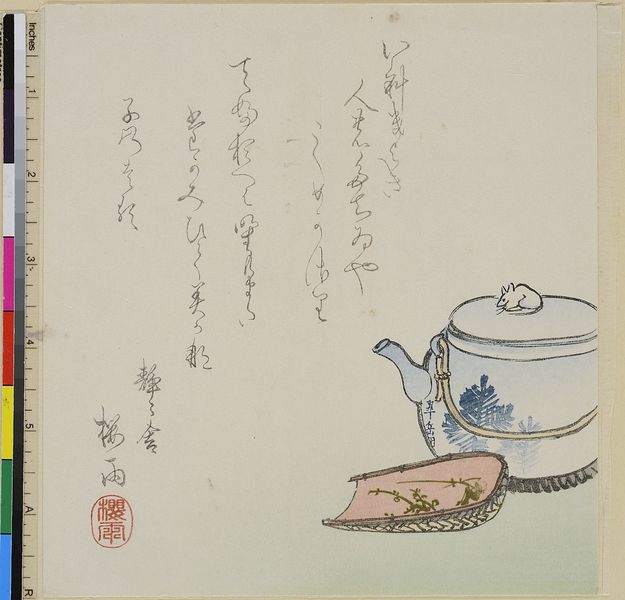
Titel: Erster Dunst des neuen Jahres: Kanne und Getreideschwinge
Künstler: Seki Suigaku
Standort: Hamburg
Institution: Museum für Kunst und Gewerbe Hamburg
Schlagwörter: tiere, ornament, maus, holzschnitt, druckgraphik, druckgrafik, kunstgewerbe, teekanne, zeit, samowar, kunsthandwerk, farbholzschnitt, nager, tierornament, edo, reproduktionen, industriedesign, druckerzeugnisse, nagetiere, deckelknauf